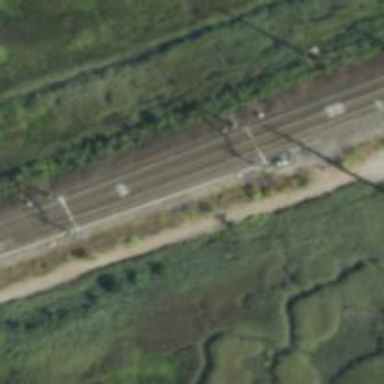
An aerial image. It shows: Railway track with contact line for electrification.